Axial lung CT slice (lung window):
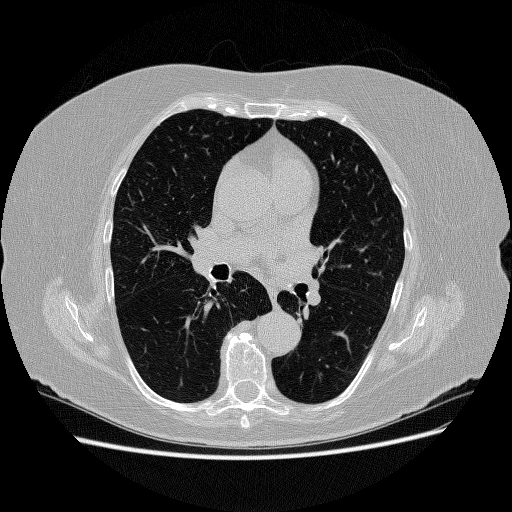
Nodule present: no